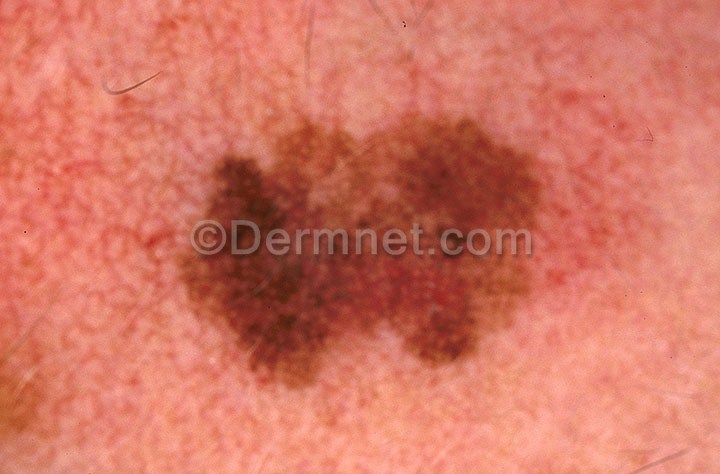
Disease: Melanoma Skin Cancer Nevi and Moles